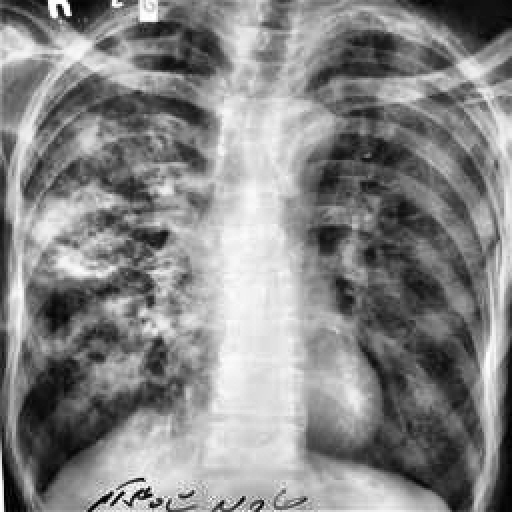
Finding: TUBERCULOSIS